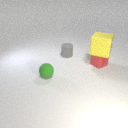
small green rubber sphere to the left of small red rubber cube